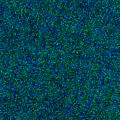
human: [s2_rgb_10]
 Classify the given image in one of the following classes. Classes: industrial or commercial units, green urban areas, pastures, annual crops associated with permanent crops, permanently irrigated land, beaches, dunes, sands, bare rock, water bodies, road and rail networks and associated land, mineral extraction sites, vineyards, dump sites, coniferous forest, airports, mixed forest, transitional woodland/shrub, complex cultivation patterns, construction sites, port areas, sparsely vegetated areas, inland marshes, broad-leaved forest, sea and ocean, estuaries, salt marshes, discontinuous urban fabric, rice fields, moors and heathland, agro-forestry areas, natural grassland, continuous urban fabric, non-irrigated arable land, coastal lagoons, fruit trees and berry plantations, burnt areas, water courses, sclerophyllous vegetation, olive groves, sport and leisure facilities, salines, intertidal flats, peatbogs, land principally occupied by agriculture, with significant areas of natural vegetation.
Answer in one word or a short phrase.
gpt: sea and ocean